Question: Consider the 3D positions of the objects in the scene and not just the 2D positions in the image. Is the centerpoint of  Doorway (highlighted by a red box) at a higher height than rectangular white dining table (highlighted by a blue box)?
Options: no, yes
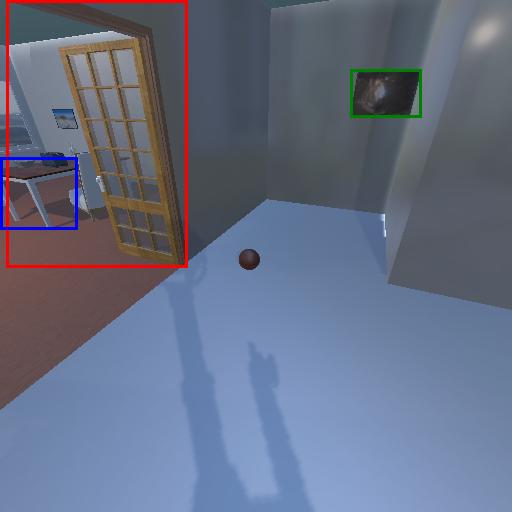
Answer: no